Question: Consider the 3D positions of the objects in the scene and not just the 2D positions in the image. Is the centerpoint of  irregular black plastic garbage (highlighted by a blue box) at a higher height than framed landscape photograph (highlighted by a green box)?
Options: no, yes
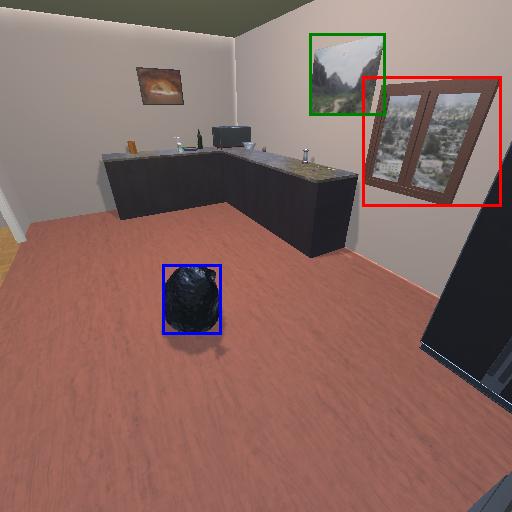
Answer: no